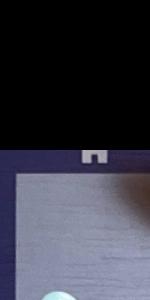
Label: Empty